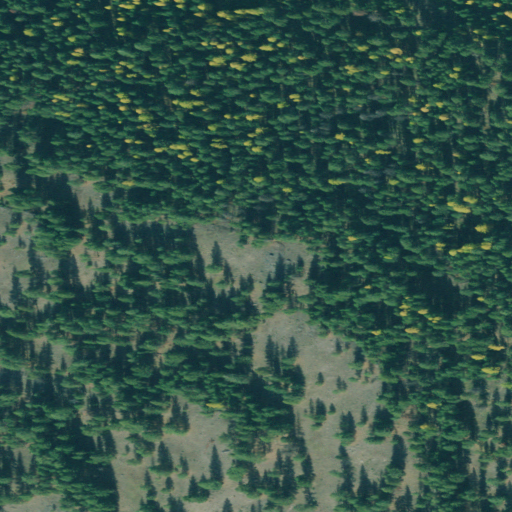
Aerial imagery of mountain in Montana named Gopher Hill containing evergreen forest and shrub